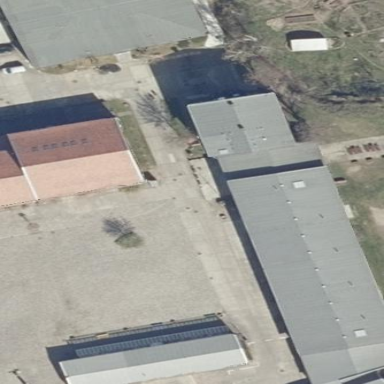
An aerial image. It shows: Public building with gabled roof.